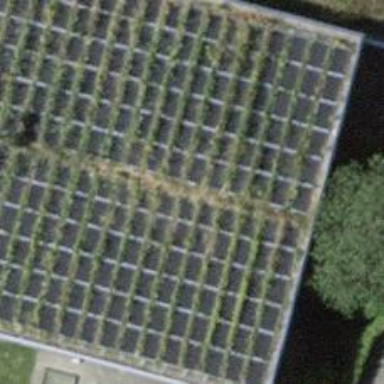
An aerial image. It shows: Solar photovoltaic panel generator.